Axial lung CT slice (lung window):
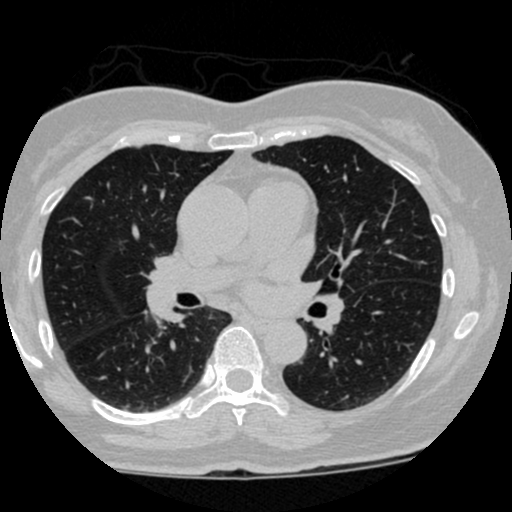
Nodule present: no